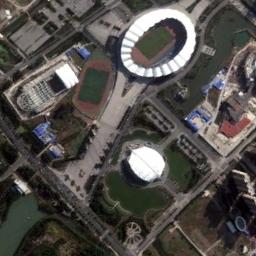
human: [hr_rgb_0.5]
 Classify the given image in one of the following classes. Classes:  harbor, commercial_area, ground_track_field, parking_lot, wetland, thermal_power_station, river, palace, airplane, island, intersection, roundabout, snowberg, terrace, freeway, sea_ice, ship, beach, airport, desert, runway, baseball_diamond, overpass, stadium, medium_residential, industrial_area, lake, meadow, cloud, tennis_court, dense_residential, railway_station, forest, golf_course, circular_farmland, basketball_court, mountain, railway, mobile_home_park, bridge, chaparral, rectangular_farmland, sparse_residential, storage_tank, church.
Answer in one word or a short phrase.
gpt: stadium